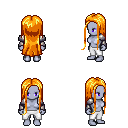
a pixel art fantasy rpg character, female body template, dark elf, purple skin, steel arm armor, white pants, light blonde extra-long hairstyle, four views (front, back, left, right), 2x2 character sprite sheet, small pixel art, hard edges, no anti-aliasing